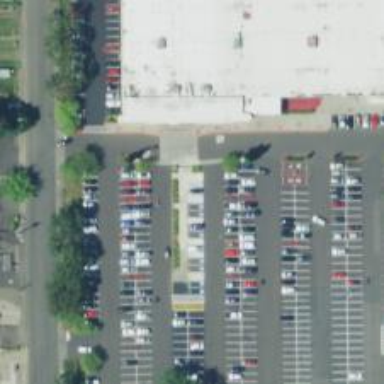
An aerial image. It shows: Parking space is available.